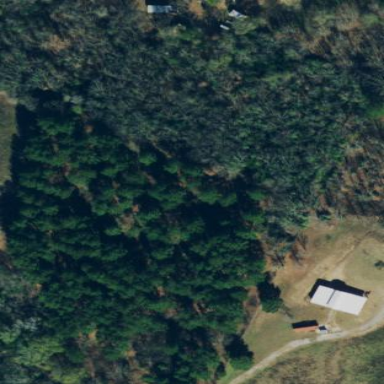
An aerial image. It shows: Forest with evergreen needle-leaved trees.